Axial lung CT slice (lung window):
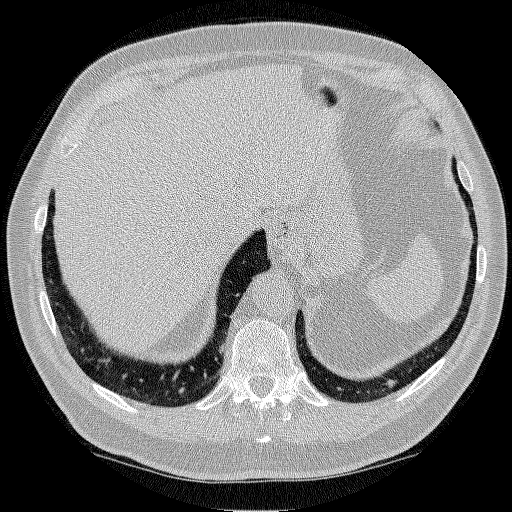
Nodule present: no